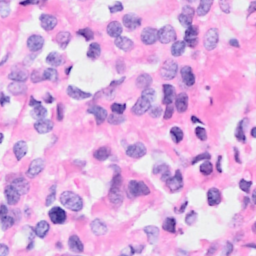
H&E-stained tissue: Breast